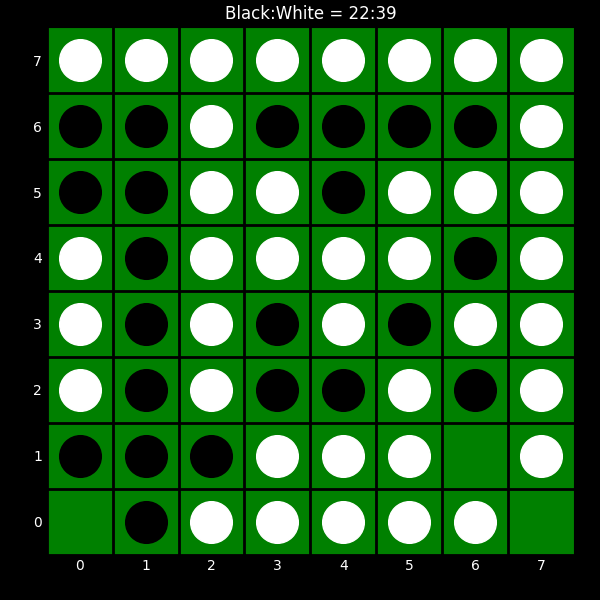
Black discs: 22
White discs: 39